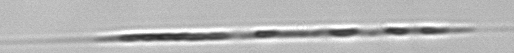
Label: Rhizosolenia